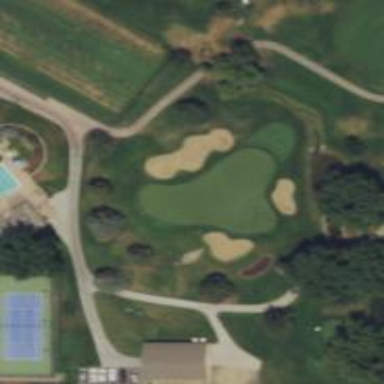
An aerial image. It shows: View of golf hole.